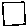
Label: square